Current action and preconditions to check: trajectory_clear

Your task: For each precondition in the list above, predict whether it will hold at this action.

Consider the current scene as observed from the mobile robot's camera, and analyze the predicted future states of all dynamic agents (e.g., people, animals, vehicles, or any moving entities) within the NEXT SECOND.

IMPORTANT: Only answer "very likely" if you are absolutely certain—based on strong, clear evidence—that a dynamic agent will violate the precondition in the predicted future state. Do NOT answer "very likely" for unlikely, ambiguous, or low-probability risks.

Ask yourself for each precondition: Is there a high probability, with clear and convincing evidence, that the predicted future states of any dynamic agent will interfere with the predicted future state of the currently executing action within the NEXT SECOND, causing that precondition to fail?

Assess the risk level based on these predictions. Use "likely" or "very likely" if motions create a clear risk of interference.

Use "neutral" or "improbable" if agents are nearby but their predicted paths are clearly diverging or non-conflicting.

Failure Risk Categories: "very improbable", "improbable", "neutral", "likely", "very likely"

Answer Format: Output ONLY the probability_of_failure value from these categories: "very improbable", "improbable", "neutral", "likely", "very likely"

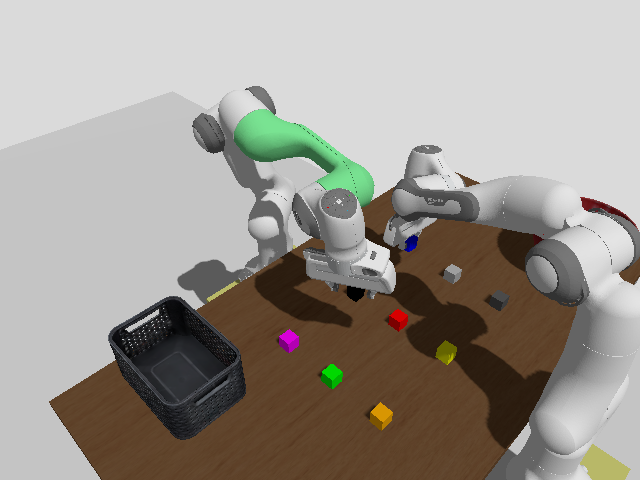

Answer: improbable